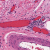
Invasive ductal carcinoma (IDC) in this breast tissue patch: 0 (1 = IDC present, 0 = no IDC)